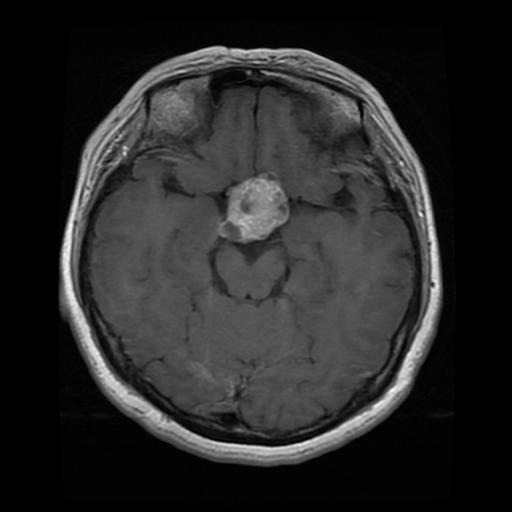
Label: pituitary